Question: I have forked an example on jsfiddle that has tabs on a dialog box <URL>
The final fiddle surprisingly works on jsfiddle <URL> but when i run the example of my browser FF 12.0,the dialog is hidden above the top most div;that is above the open dialog button.
What could i be missing?.
Image:

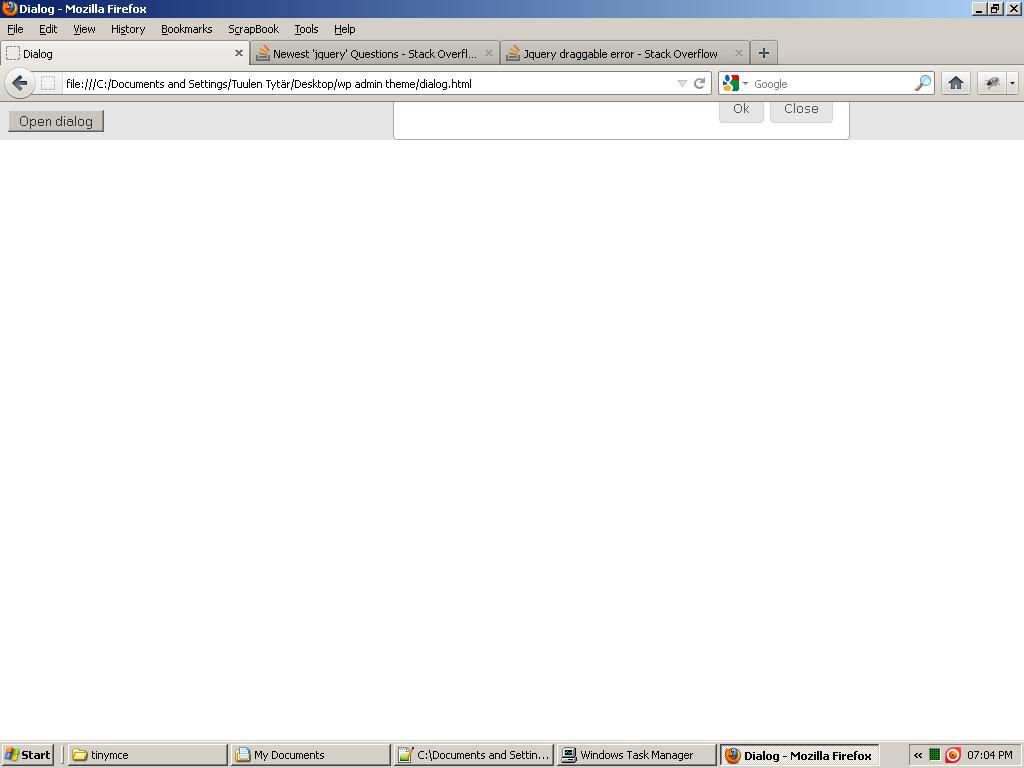
Answer: It seems that the dialog (as well as the overlay) is being constrained to the 'div' with 'id="force"'. Firefox tries to keep the dimensions of the 'div' as small as possible given the size of its child elements. Thus, when you try to drag the dialog, it gets pushed up inside the force 'div', since the 'div' only covers the top of the page. In the other browsers, the dimensions of the force 'div' are maximized, so you can drag the dialog anywhere on the page. You can get the same behavior as with other browsers by adding the following CSS:
'''
#force {
height: 100%;
width: 100%;
}
'''